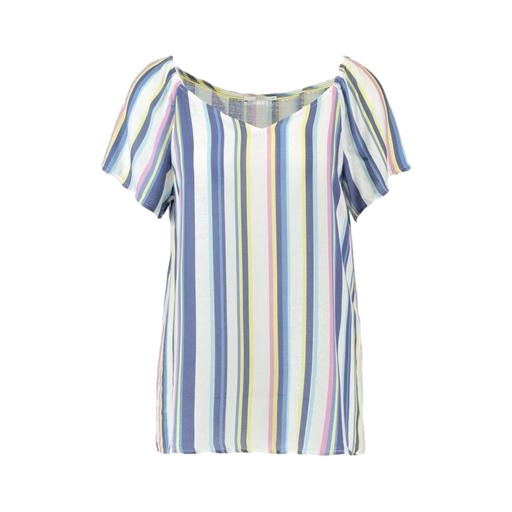
multicolor v-neck top only macy, short-sleeve top only macy, blue plus size printed t-shirt only macy, white background